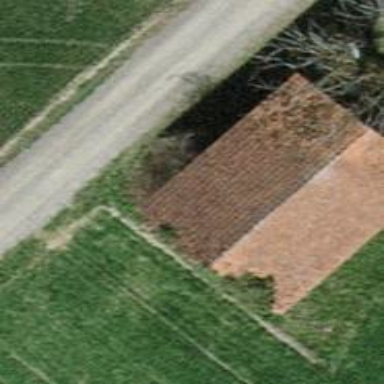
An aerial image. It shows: Shed building.